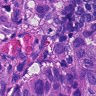
Metastatic tissue present: yes